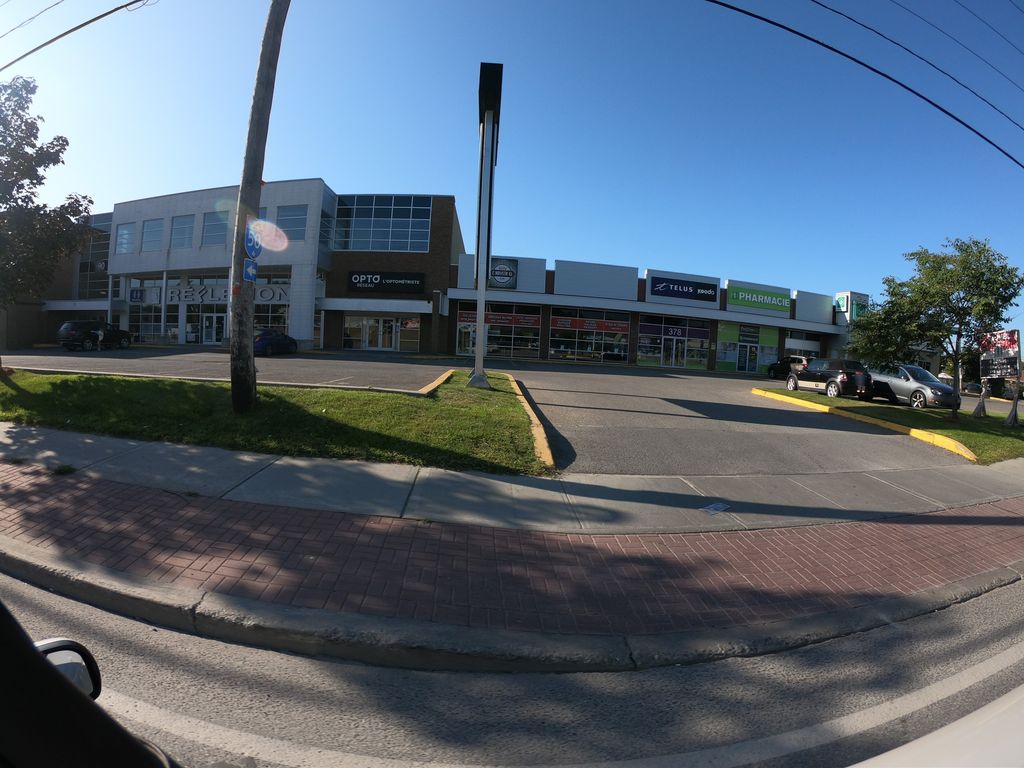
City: ottawa-gatineau